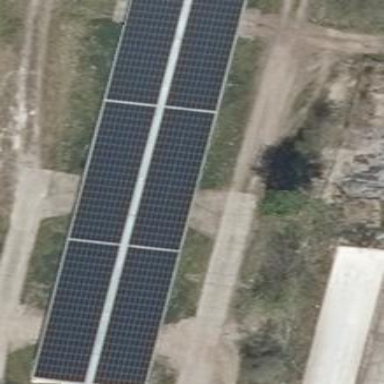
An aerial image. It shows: Building with small solar photovoltaic panel as power generator. The installation includes solar modules.